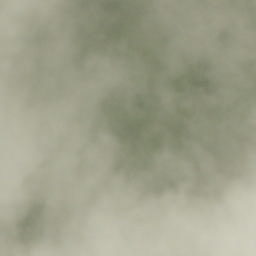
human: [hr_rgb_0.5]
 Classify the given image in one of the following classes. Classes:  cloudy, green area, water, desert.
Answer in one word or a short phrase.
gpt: cloudy